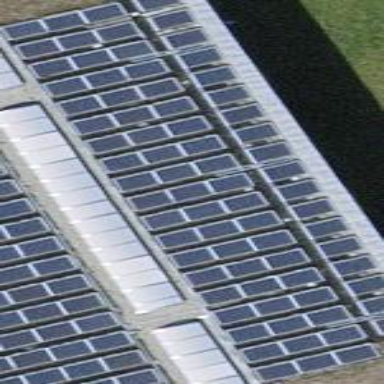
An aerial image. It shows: Solar photovoltaic panel generator.